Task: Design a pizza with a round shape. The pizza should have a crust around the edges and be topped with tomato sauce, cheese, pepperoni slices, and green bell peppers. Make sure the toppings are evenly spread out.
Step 480:
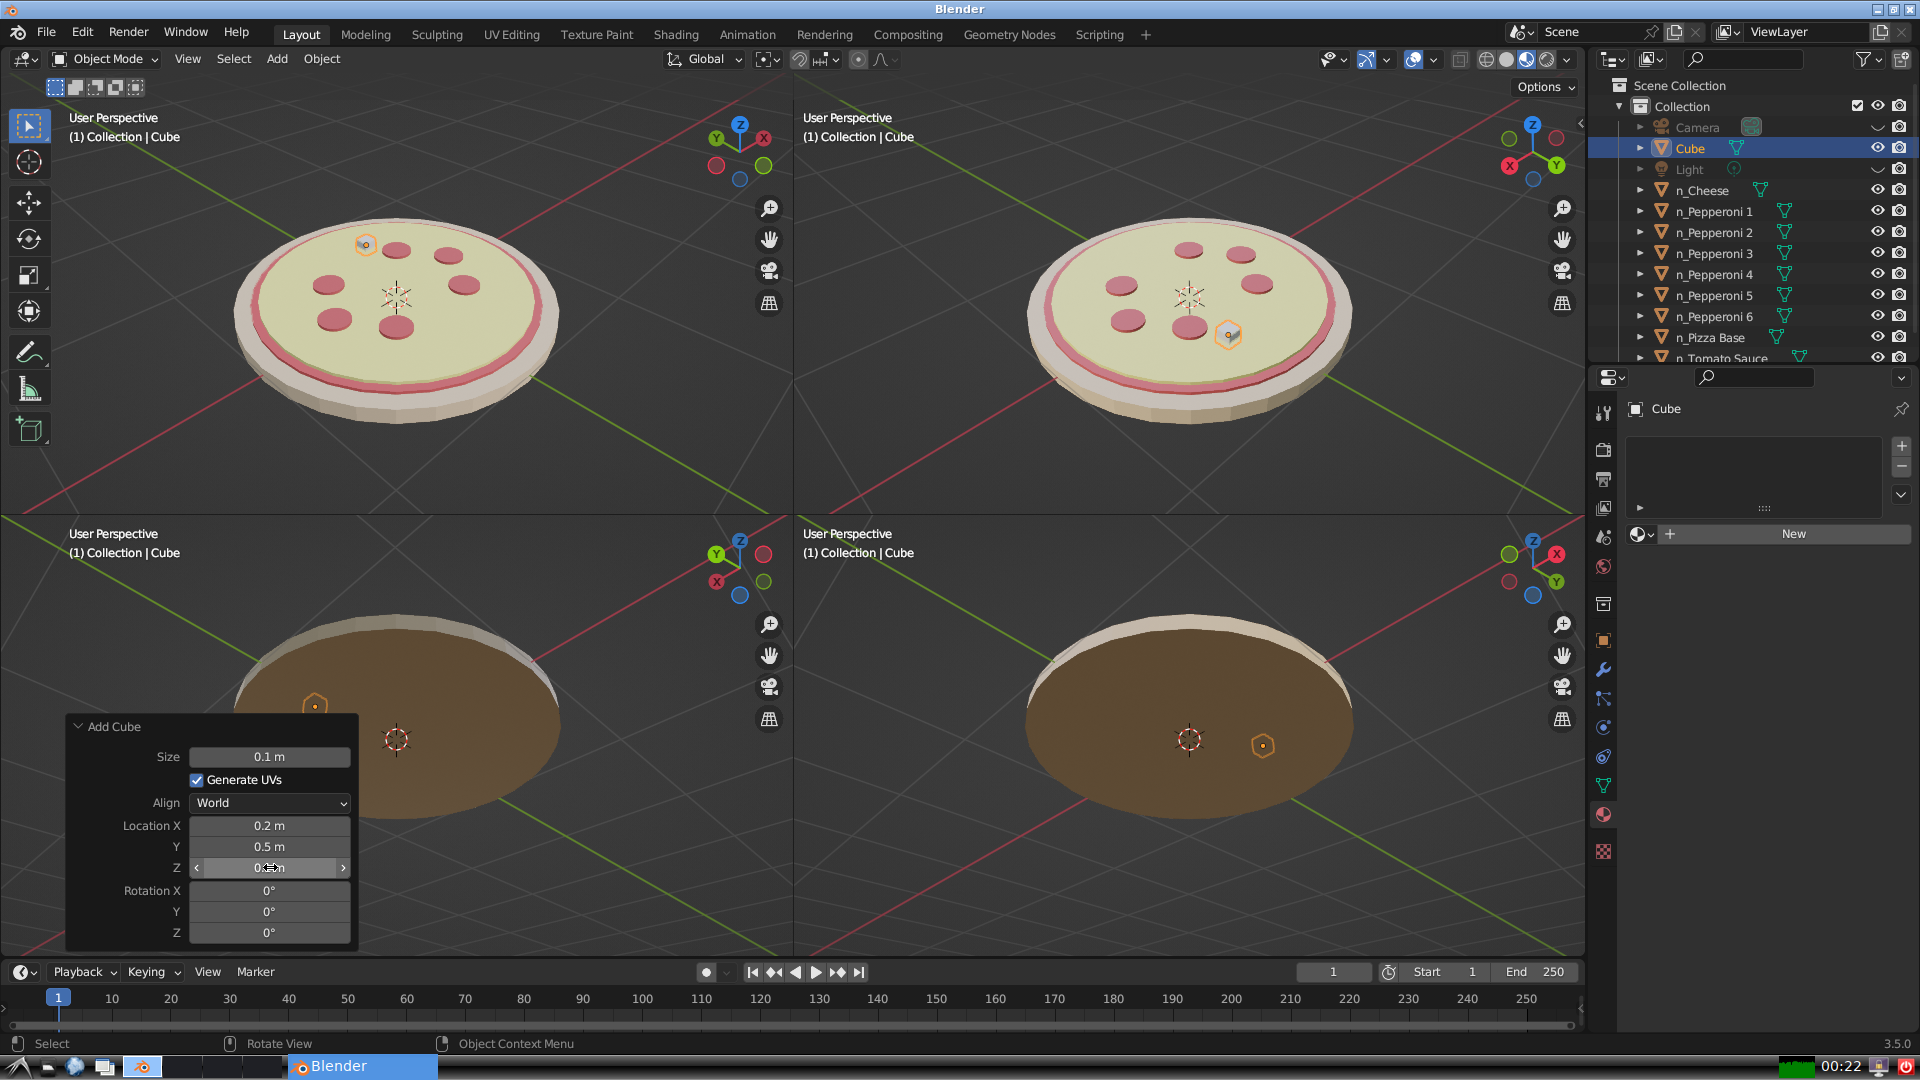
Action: {"mouse_move": [960, 540]}